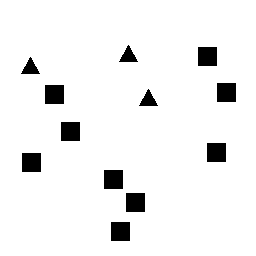
Squares: 9
Triangles: 3
Stars: 0
Total shapes: 12